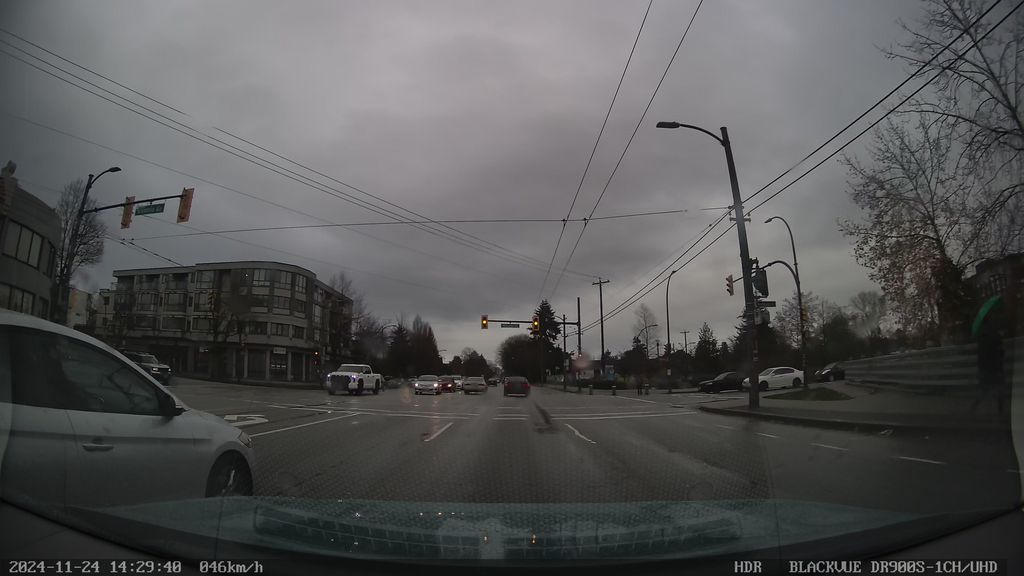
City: vancouver